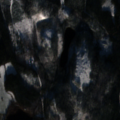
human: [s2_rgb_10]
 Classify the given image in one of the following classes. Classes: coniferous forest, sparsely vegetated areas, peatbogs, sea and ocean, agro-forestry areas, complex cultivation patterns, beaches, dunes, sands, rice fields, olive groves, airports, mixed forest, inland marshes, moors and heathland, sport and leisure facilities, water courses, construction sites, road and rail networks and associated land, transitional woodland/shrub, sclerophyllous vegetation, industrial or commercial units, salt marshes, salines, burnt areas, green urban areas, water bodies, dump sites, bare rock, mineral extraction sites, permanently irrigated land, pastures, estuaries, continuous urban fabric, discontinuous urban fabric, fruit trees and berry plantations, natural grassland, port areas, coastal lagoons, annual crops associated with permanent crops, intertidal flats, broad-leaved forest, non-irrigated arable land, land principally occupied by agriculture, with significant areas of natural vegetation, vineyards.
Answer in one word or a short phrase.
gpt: coniferous forest, mixed forest, transitional woodland/shrub, water bodies